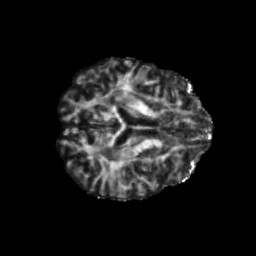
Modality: FA
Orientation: axial
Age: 78
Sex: female
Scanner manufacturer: siemens
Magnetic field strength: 3 T
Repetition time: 5.25 s
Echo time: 0.08 s